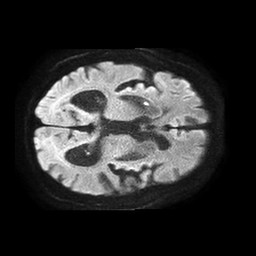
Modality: TRACE
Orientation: axial
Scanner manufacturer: philips
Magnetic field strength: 1.5 T
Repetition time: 4.6 s
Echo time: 0.08631 s